Field crop: tomato
Growth stage: 1
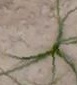
Species: cyperus